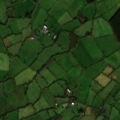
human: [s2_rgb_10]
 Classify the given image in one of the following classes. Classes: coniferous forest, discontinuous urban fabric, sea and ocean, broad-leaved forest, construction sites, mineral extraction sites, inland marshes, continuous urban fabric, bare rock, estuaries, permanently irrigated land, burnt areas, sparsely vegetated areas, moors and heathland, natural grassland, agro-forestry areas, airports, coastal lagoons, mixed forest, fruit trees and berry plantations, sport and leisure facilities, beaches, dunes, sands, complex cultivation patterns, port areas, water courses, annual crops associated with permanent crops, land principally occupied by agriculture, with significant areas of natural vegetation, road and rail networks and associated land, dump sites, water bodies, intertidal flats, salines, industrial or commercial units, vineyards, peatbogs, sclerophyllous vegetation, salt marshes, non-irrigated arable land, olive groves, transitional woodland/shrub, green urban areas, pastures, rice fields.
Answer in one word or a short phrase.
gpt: pastures, transitional woodland/shrub